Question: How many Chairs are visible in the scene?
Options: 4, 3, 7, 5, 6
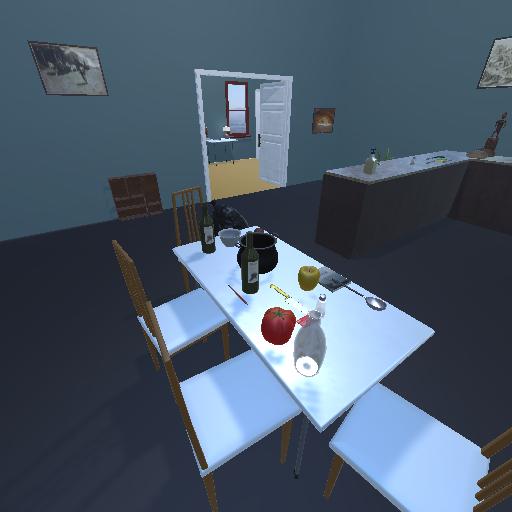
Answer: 4